Question: I'm testing NServiceBus and I've done following scenario:
1) published message to host from publisher, while host was not running yet
2) started host
and was hoping, that host will send that message to subscriber, but looks like it tried to handle message before loading subscribers, so naturally in time of handling it there was no subscribers yet, so I've lost my message (removed namespaces for clarity):
> 2012-02-16 13:21:09,634 <URL> INFO NServiceBus.Unicast.Transport.Msmq.MsmqTranspo
rt [(null)] <(null)> - You are running a community edition of the software which
only supports one thread.2012-02-16 1321:10,918 [Worker.5] INFO NServiceBus.Unicast.UnicastBus [(null)]
<(null)> - Received message ItemCommand, with ID b591c15e-ee05-4d28-99da-1bac1a6a5ecb991 from sender Generator@USER-PC2012-02-16 13:21:11,021 [Worker.5] INFO NServiceBus.Unicast.UnicastBus [(null)]
<(null)> - Subscribing WinFormsReceiver@USER-PC to message type ItemEvent2012-02-16 13:21:11,026 [Worker.5] INFO NServiceBus.Unicast.UnicastBus [(null)]
<(null)> - Subscribing Receiver@USER-PC to message type ItemEvent
Generic host is generated by using modeling tools, so default configuration.
Update: added model to understand better what is going on, also rephrased question below

Host type is NServiceBusHost
I think question should sound like this: can I register subscribers in host, not having subscribers to register by them selves or at least to check, if all subscribers are subscribed before starting to handle message? Here is scenario and how it works by default:
1) Host dies
2) Receiver dies
3) Generator generates message
4) Host is recovered, it has message in its queue
5) Host handles message
6) Receiver is recovered, it subscribes to host, but it's queue is empty, as host didn't knew about receiver on step 5 when it had message for receiver.
Because right now, after Host is recovered and it is ready to handle message, it does not know, that there will be receiver, so when it handles message in step 5, it won't send it to receiver in default configuration.
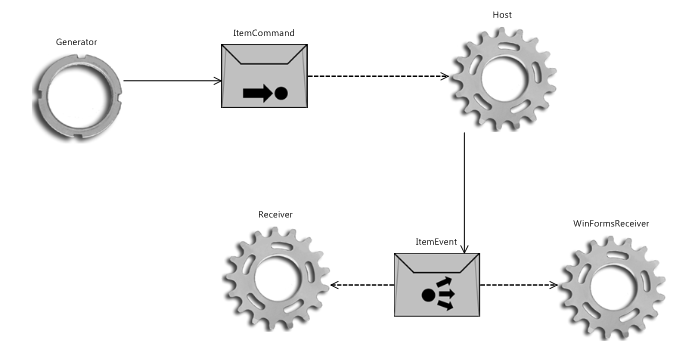
Answer: Yes, NServiceBus can do exactly what you have described. You may be encountering a problem because you are not running in a profile that is robust enough for your test. By default, the example NSB projects run with in-memory subscription. This means that if the host that is publishing ('Host' in your case) is shut down, all the subscriptions are lost. You want to check out other profiles like the Integration and Production profiles. Integration saves subscribers in a queue and Production saves subscribers in a database. Then NSB understands if there is an expected subscription to fulfil that is not running (because the subscription information is persisted).
Further, I would suggest the following:
1) Generator does a 'Bus.Send()' to Host
2) Host handles message and then does a publish
3) Receiver subscribes to Host
This that Host must be configured as a Publisher.
Hope this helps.